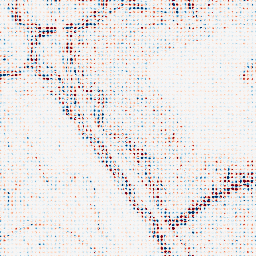
Category: wavelet
Decomposition family: wavelet_biorthogonal
Decomposition parameters: wavelet: bior2.4
level: 2
Upsampling method: sinc_hamming
Upsampling parameters: scale: 8
kernel_size: 4
Upsampling scale: 8